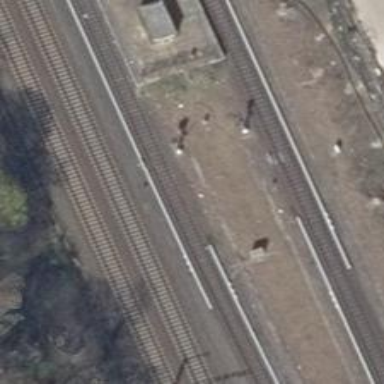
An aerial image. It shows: Railway signal.